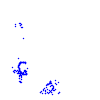
Particle: proton